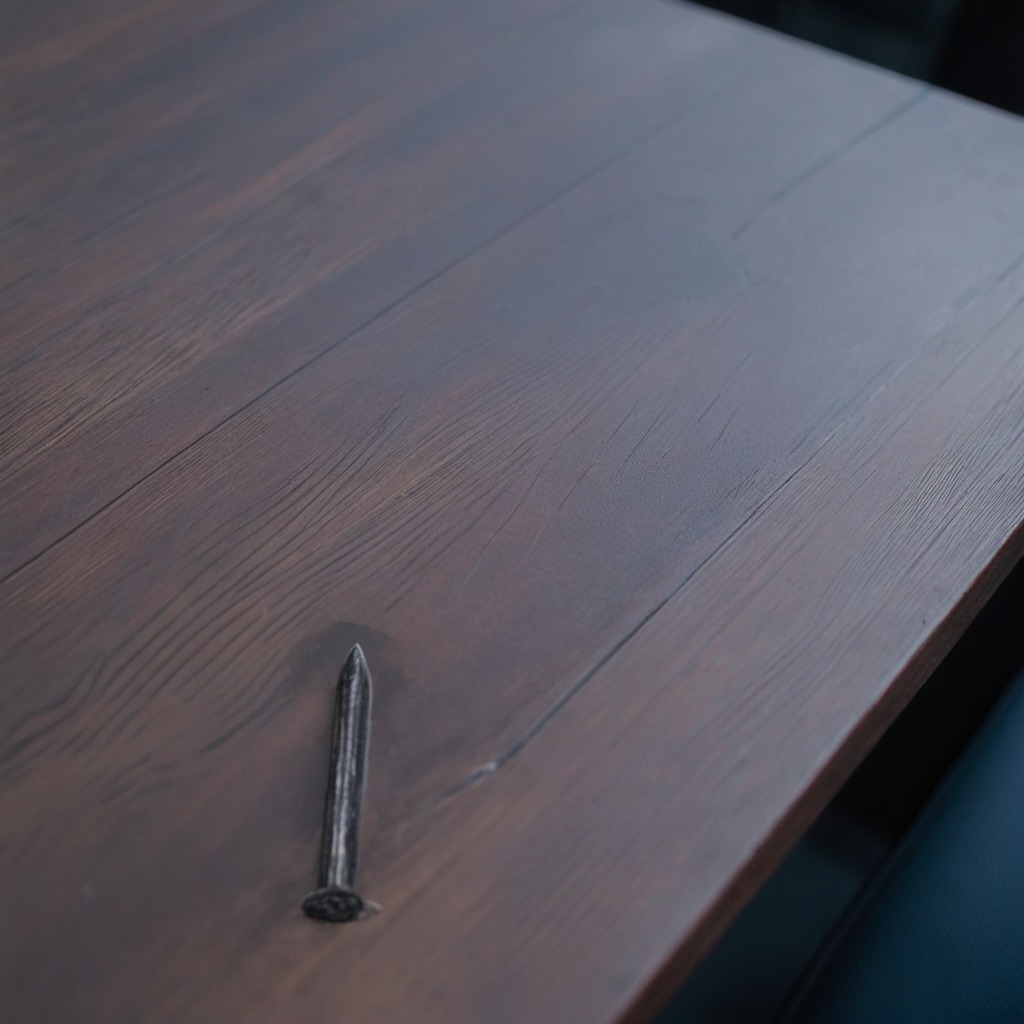
An iron nail is lying on the old table with faint burn marks in a small garage at twilight.